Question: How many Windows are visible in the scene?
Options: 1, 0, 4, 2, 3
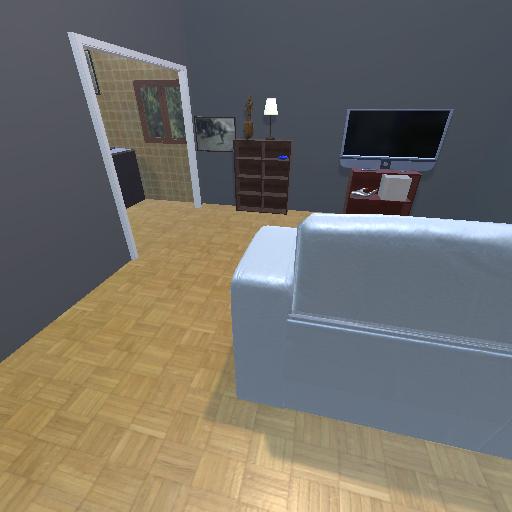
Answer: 1